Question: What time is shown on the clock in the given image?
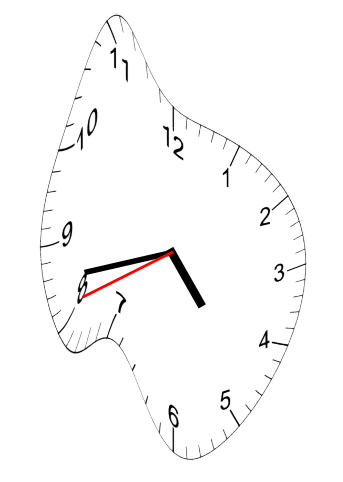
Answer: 04:42:41